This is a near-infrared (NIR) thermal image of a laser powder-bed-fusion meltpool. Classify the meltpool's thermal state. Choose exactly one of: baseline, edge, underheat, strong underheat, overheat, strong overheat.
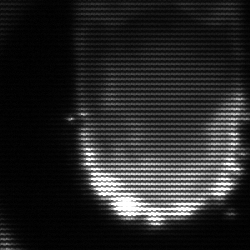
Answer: baseline